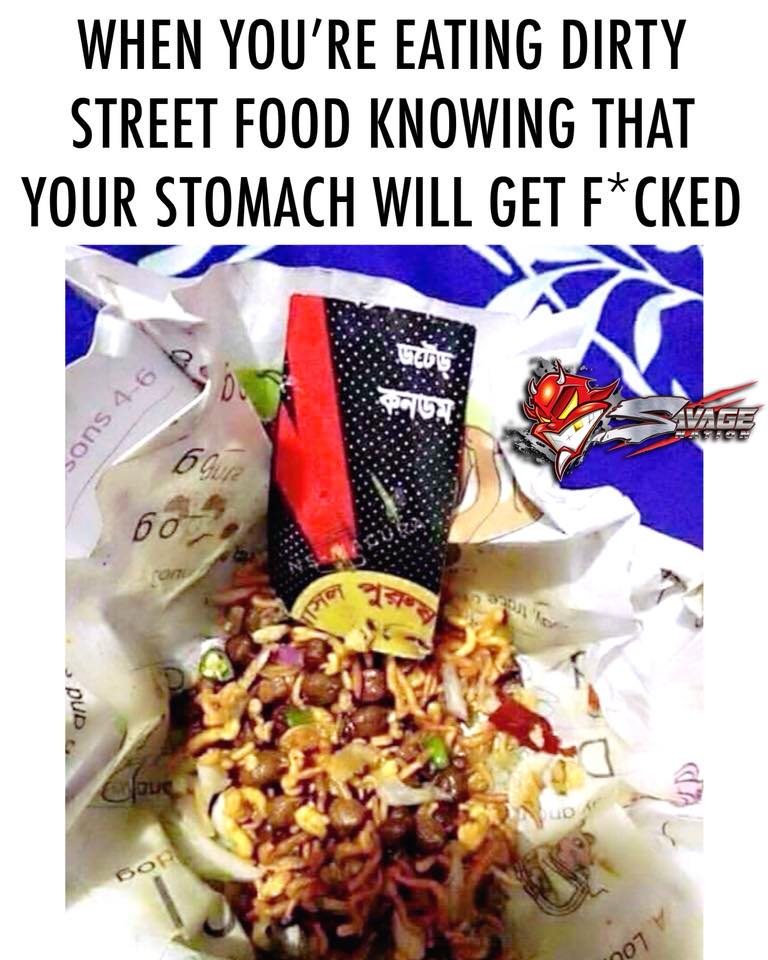
Caption: WHEN YOU'RE EATING DIRTY STREET FOOD KNOWING THAT YOUR STOMACH  WILL GET  F*CKED   ডটেড কনডম
Label: non-hate